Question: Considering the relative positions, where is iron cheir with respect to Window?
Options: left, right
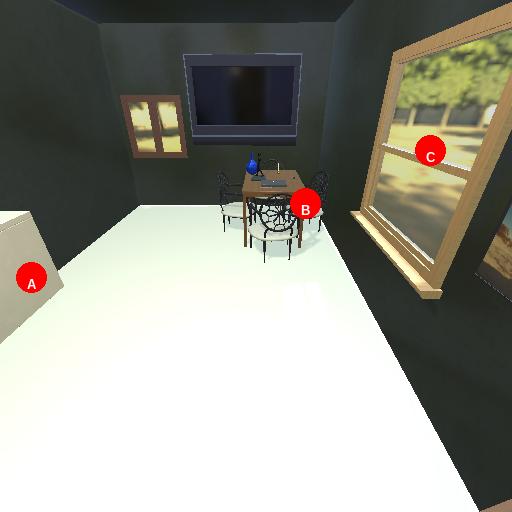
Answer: left